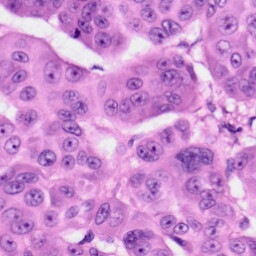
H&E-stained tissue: Skin